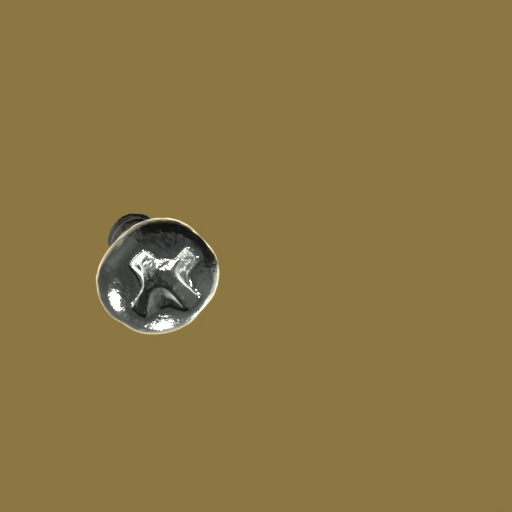
Label: screw